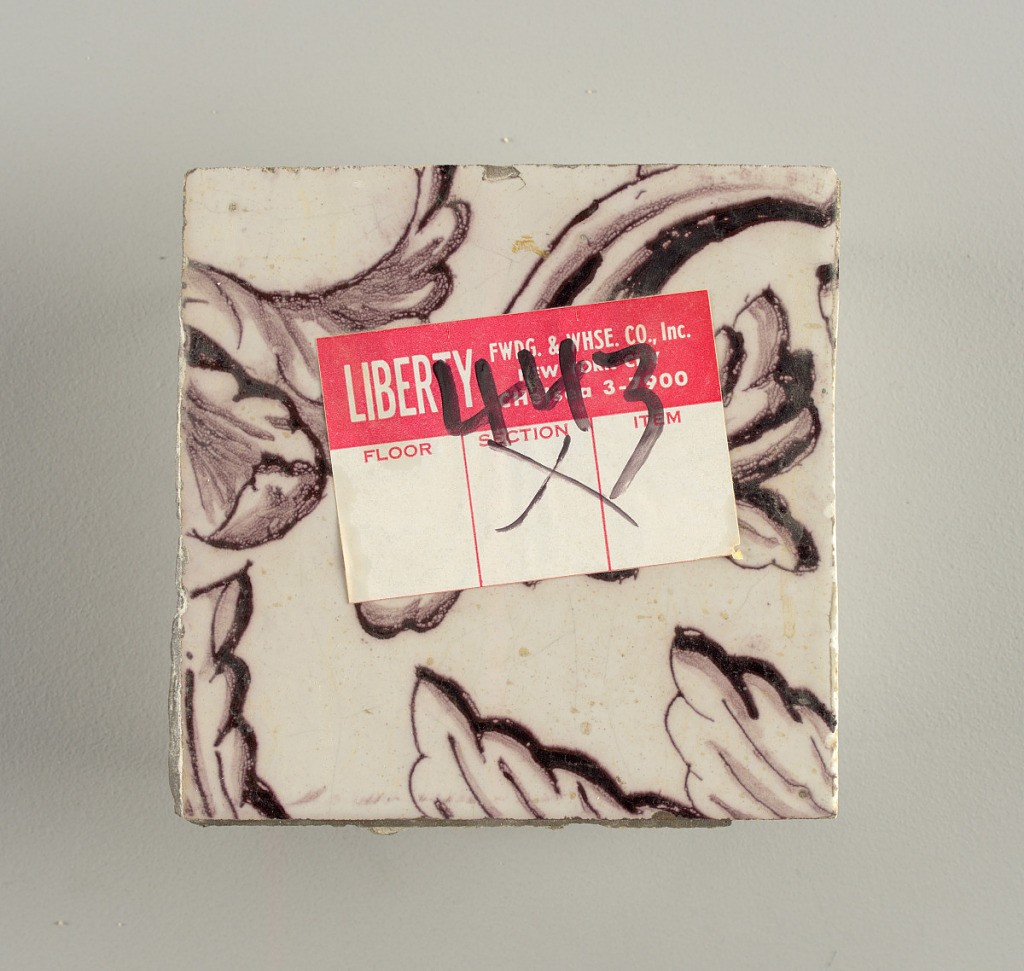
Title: Tile wall facing
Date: ca. 1725
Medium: Tin-glazed earthenware, underglaze
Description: Horizontal rectangle.  Thirty tiles wide and twenty-three tiles high with opening for fireplace eleven tiles wide and ten high.  Foliage arabesques disposed about three vertical axes from which are emphazised by urns at center and right, and at left by the figure of a standing woman carrying an infant on her arm and accompanied by two children.